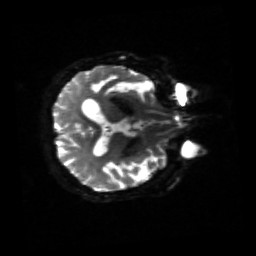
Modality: sbref
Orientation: axial
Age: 65
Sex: male
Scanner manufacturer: siemens
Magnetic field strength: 3 T
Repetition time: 4.71 s
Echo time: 0.0906 s